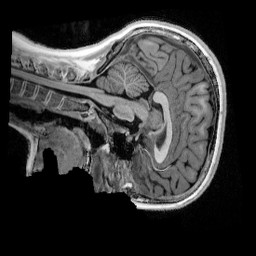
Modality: UNIT1_denoised
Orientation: sagittal
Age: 11
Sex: female
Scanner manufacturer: siemens
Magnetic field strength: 3 T
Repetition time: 4 s
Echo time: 0.00303 s